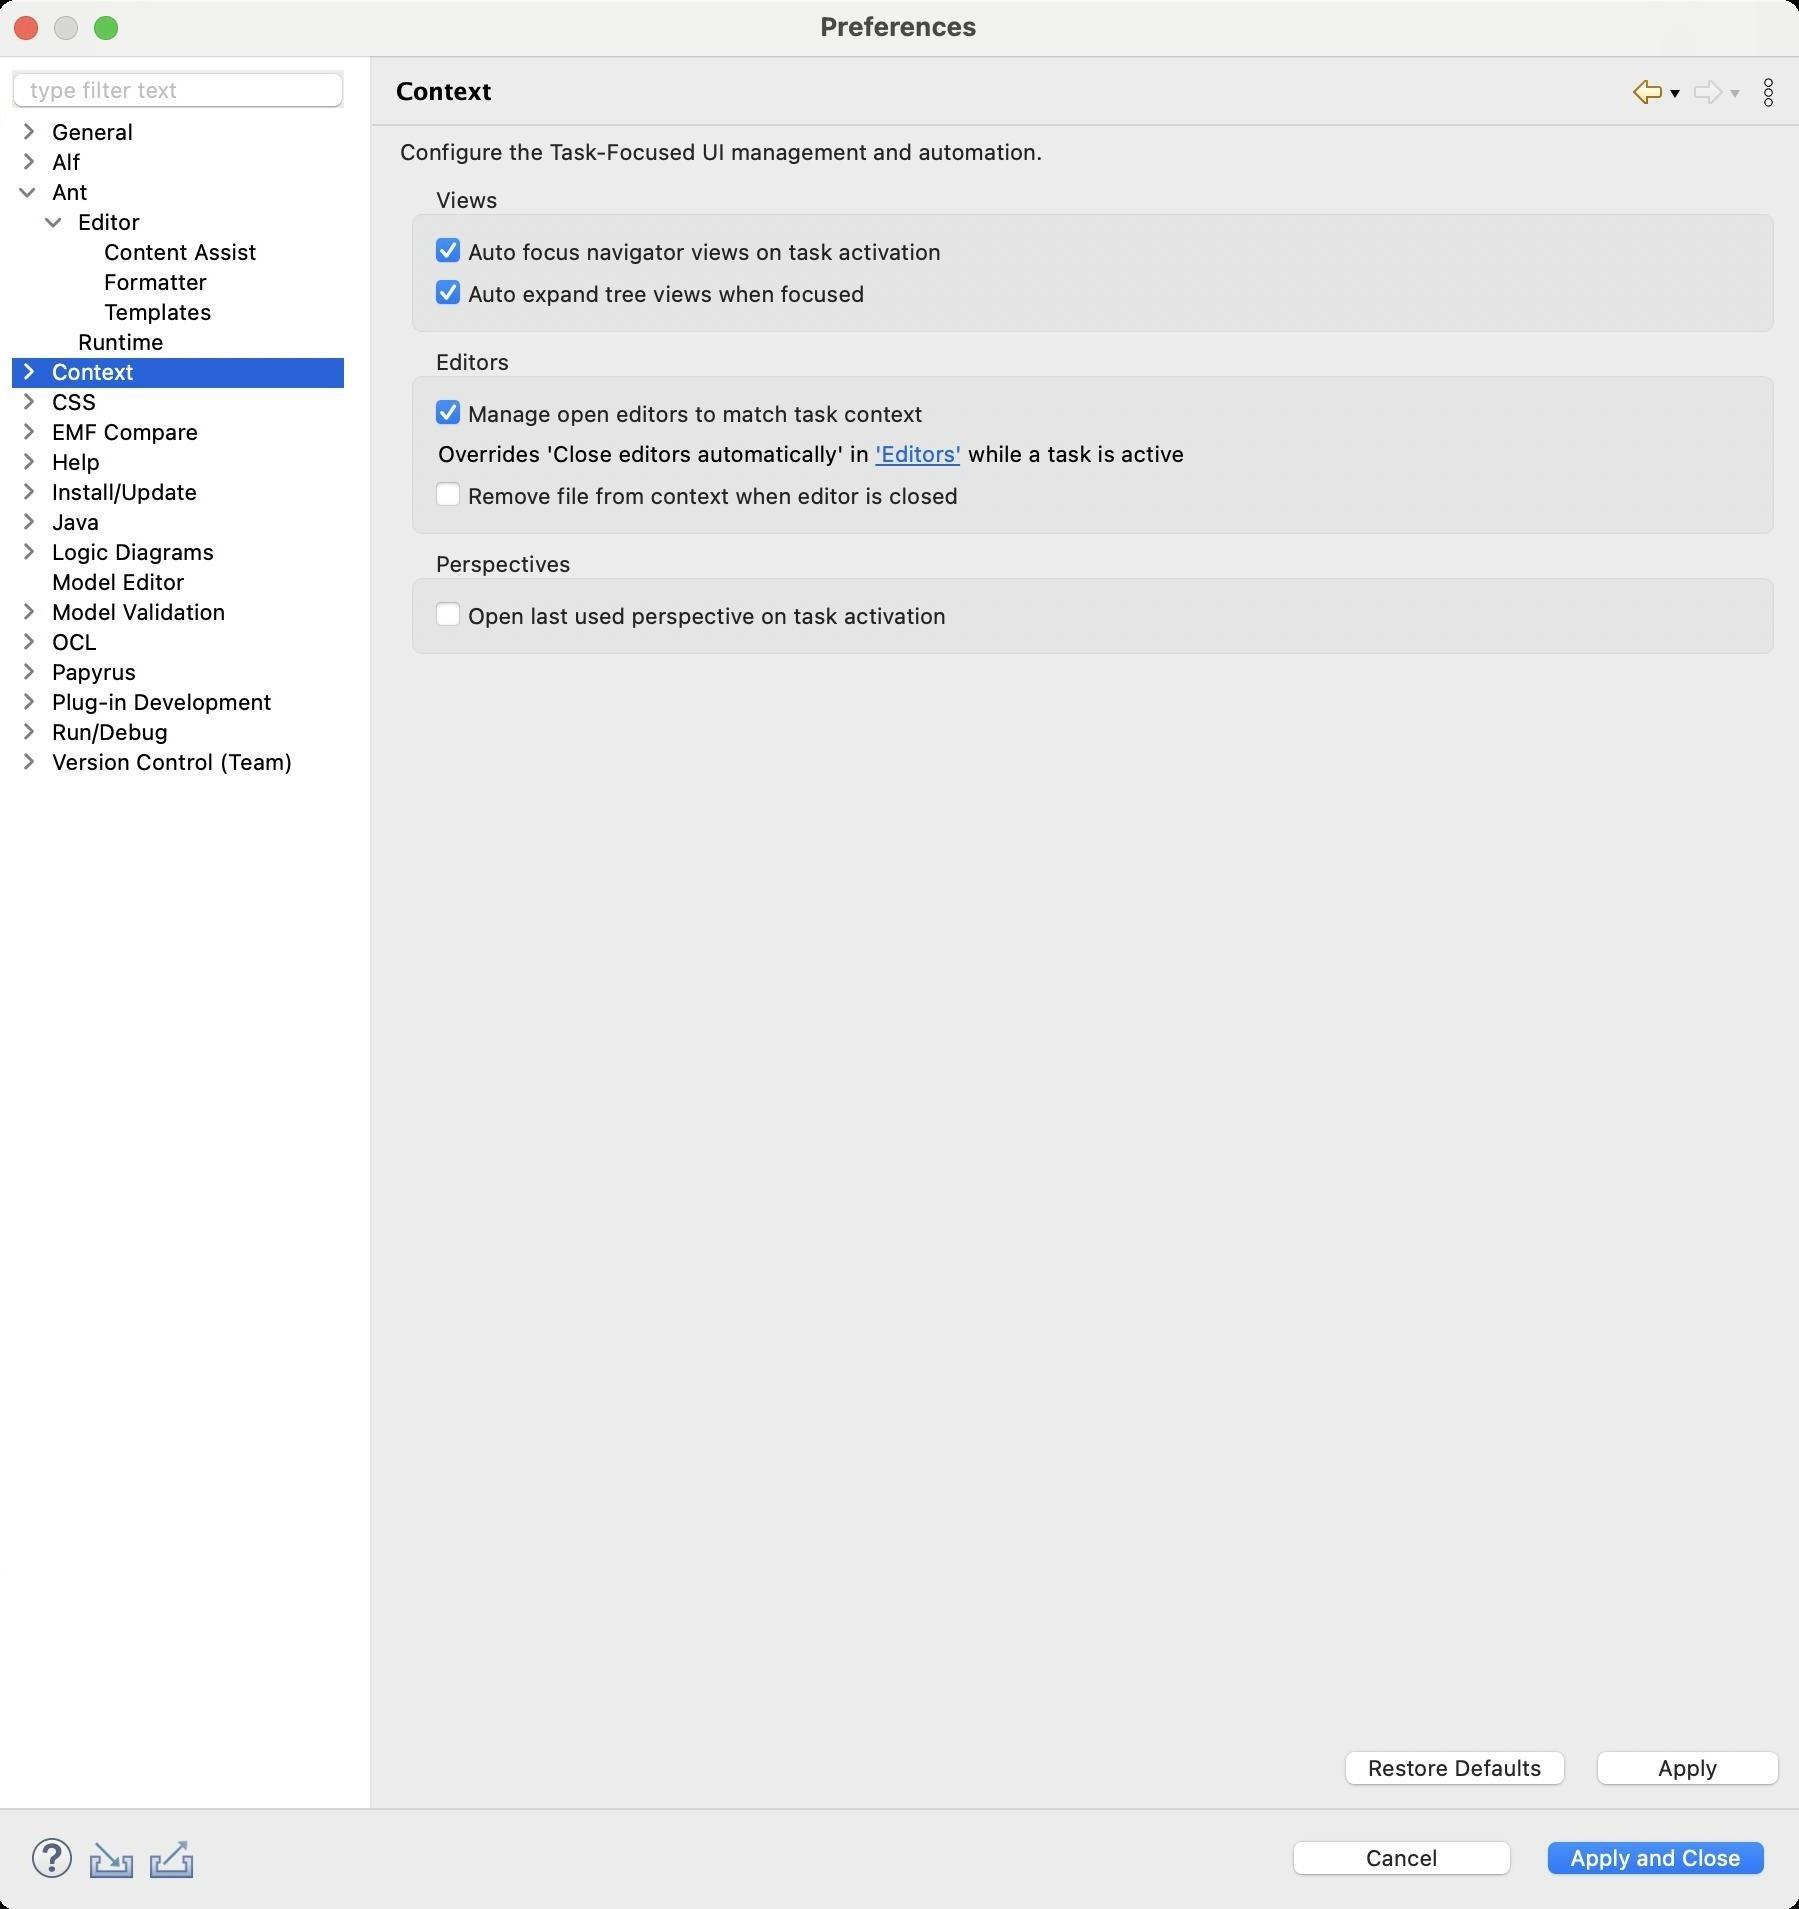
Accessibility tree:
{"name": "Preferences", "role": "AXWindow", "description": null, "role_description": "standard window", "value": null, "position": "480.00;95.00", "size": "901;955", "children": [{"name": "Apply_and_Close", "role": "AXButton", "description": null, "role_description": "button", "value": null, "position": "769.00;917.00", "size": "120;27", "children": []}, {"name": "Cancel", "role": "AXButton", "description": null, "role_description": "button", "value": null, "position": "642.00;917.00", "size": "120;27", "children": []}, {"name": null, "role": "AXToolbar", "description": null, "role_description": "toolbar", "value": null, "position": "12.00;915.00", "size": "90;30", "children": [{"name": "Help", "role": "AXCheckBox", "description": null, "role_description": "checkbox", "value": 0, "position": "12.00;915.00", "size": "30;30", "children": []}, {"name": "Import", "role": "AXButton", "description": null, "role_description": "button", "value": null, "position": "42.00;915.00", "size": "30;30", "children": []}, {"name": "Export", "role": "AXButton", "description": null, "role_description": "button", "value": null, "position": "72.00;915.00", "size": "30;30", "children": []}]}, {"name": null, "role": "AXScrollArea", "description": null, "role_description": "scroll area", "value": null, "position": "199.00;69.00", "size": "697;830", "children": [{"name": "Apply", "role": "AXButton", "description": null, "role_description": "button", "value": null, "position": "794.00;872.00", "size": "102;27", "children": []}, {"name": "Restore_Defaults", "role": "AXButton", "description": null, "role_description": "button", "value": null, "position": "668.00;872.00", "size": "121;27", "children": []}, {"name": null, "role": "AXGroup", "description": null, "role_description": "group", "value": null, "position": "204.00;275.00", "size": "687;56", "children": [{"name": "Open_last_used_perspective_on_task_activation", "role": "AXCheckBox", "description": null, "role_description": "checkbox", "value": 0, "position": "218.00;300.00", "size": "261;16", "children": []}, {"name": null, "role": "AXStaticText", "description": null, "role_description": "text", "value": "Perspectives", "position": "215.00;275.00", "size": "75;14", "children": []}]}, {"name": null, "role": "AXGroup", "description": null, "role_description": "group", "value": null, "position": "204.00;174.00", "size": "687;97", "children": [{"name": "Remove_file_from_context_when_editor_is_closed", "role": "AXCheckBox", "description": null, "role_description": "checkbox", "value": 0, "position": "218.00;240.00", "size": "267;16", "children": []}, {"name": null, "role": "AXScrollArea", "description": null, "role_description": "scroll area", "value": null, "position": "218.00;220.00", "size": "380;15", "children": [{"name": null, "role": "AXTextArea", "description": null, "role_description": "text entry area", "value": "Overrides 'Close editors automatically' in 'Editors' while a task is active", "position": "218.00;220.00", "size": "380;15", "children": [{"name": "'Editors'", "role": "AXLink", "description": null, "role_description": "hyperlink", "value": null, "position": "438.66;220.00", "size": "43;13", "children": []}]}]}, {"name": "Manage_open_editors_to_match_task_context", "role": "AXCheckBox", "description": null, "role_description": "checkbox", "value": 1, "position": "218.00;199.00", "size": "249;16", "children": []}, {"name": null, "role": "AXStaticText", "description": null, "role_description": "text", "value": "Editors", "position": "215.00;174.00", "size": "45;14", "children": []}]}, {"name": null, "role": "AXGroup", "description": null, "role_description": "group", "value": null, "position": "204.00;93.00", "size": "687;77", "children": [{"name": "Auto_expand_tree_views_when_focused", "role": "AXCheckBox", "description": null, "role_description": "checkbox", "value": 1, "position": "218.00;139.00", "size": "220;16", "children": []}, {"name": "Auto_focus_navigator_views_on_task_activation", "role": "AXCheckBox", "description": null, "role_description": "checkbox", "value": 1, "position": "218.00;118.00", "size": "258;16", "children": []}, {"name": null, "role": "AXStaticText", "description": null, "role_description": "text", "value": "Views", "position": "215.00;93.00", "size": "39;14", "children": []}]}, {"name": null, "role": "AXStaticText", "description": null, "role_description": "text", "value": "Configure the Task-Focused UI management and automation.", "position": "199.00;69.00", "size": "697;14", "children": []}]}, {"name": null, "role": "AXToolbar", "description": "", "role_description": "toolbar", "value": null, "position": "814.00;35.00", "size": "82;22", "children": [{"name": "Back_to_Runtime", "role": "AXMenuButton", "description": null, "role_description": "menu button", "value": null, "position": "814.00;35.00", "size": "22;22", "children": []}, {"name": "Forward", "role": "AXMenuButton", "description": null, "role_description": "menu button", "value": null, "position": "844.00;35.00", "size": "22;22", "children": []}, {"name": "Additional_Dialog_Actions", "role": "AXButton", "description": null, "role_description": "button", "value": null, "position": "874.00;35.00", "size": "22;22", "children": []}]}, {"name": null, "role": "AXStaticText", "description": "", "role_description": "text", "value": "Context", "position": "196.00;35.00", "size": "611;21", "children": []}, {"name": null, "role": "AXSplitter", "description": null, "role_description": "splitter", "value": 180, "position": "180.00;28.00", "size": "5;876", "children": []}, {"name": null, "role": "AXScrollArea", "description": null, "role_description": "scroll area", "value": null, "position": "7.00;59.00", "size": "166;845", "children": [{"name": null, "role": "AXOutline", "description": null, "role_description": "outline", "value": null, "position": "7.00;59.00", "size": "166;845", "children": [{"name": null, "role": "AXRow", "description": null, "role_description": "outline row", "value": null, "position": "7.00;59.00", "size": "166;15", "children": [{"name": null, "role": "AXGroup", "description": null, "role_description": "group", "value": null, "position": "7.00;59.00", "size": "141;15", "children": [{"name": null, "role": "AXDisclosureTriangle", "description": null, "role_description": "disclosure triangle", "value": 0, "position": "9.00;59.00", "size": "12;14", "children": []}, {"name": null, "role": "AXStaticText", "description": null, "role_description": "text", "value": "General", "position": "25.00;59.00", "size": "122;14", "children": []}]}]}, {"name": null, "role": "AXRow", "description": null, "role_description": "outline row", "value": null, "position": "7.00;74.00", "size": "166;15", "children": [{"name": null, "role": "AXGroup", "description": null, "role_description": "group", "value": null, "position": "7.00;74.00", "size": "141;15", "children": [{"name": null, "role": "AXDisclosureTriangle", "description": null, "role_description": "disclosure triangle", "value": 0, "position": "9.00;74.00", "size": "12;14", "children": []}, {"name": null, "role": "AXStaticText", "description": null, "role_description": "text", "value": "Alf", "position": "25.00;74.00", "size": "122;14", "children": []}]}]}, {"name": null, "role": "AXRow", "description": null, "role_description": "outline row", "value": null, "position": "7.00;89.00", "size": "166;15", "children": [{"name": null, "role": "AXGroup", "description": null, "role_description": "group", "value": null, "position": "7.00;89.00", "size": "141;15", "children": [{"name": null, "role": "AXDisclosureTriangle", "description": null, "role_description": "disclosure triangle", "value": 1, "position": "9.00;89.00", "size": "12;14", "children": []}, {"name": null, "role": "AXStaticText", "description": null, "role_description": "text", "value": "Ant", "position": "25.00;89.00", "size": "122;14", "children": []}]}]}, {"name": null, "role": "AXRow", "description": null, "role_description": "outline row", "value": null, "position": "7.00;104.00", "size": "166;15", "children": [{"name": null, "role": "AXGroup", "description": null, "role_description": "group", "value": null, "position": "7.00;104.00", "size": "141;15", "children": [{"name": null, "role": "AXDisclosureTriangle", "description": null, "role_description": "disclosure triangle", "value": 1, "position": "22.00;104.00", "size": "12;14", "children": []}, {"name": null, "role": "AXStaticText", "description": null, "role_description": "text", "value": "Editor", "position": "38.00;104.00", "size": "109;14", "children": []}]}]}, {"name": null, "role": "AXRow", "description": null, "role_description": "outline row", "value": null, "position": "7.00;119.00", "size": "166;15", "children": [{"name": null, "role": "AXStaticText", "description": null, "role_description": "text", "value": "Content Assist", "position": "51.00;119.00", "size": "96;14", "children": []}]}, {"name": null, "role": "AXRow", "description": null, "role_description": "outline row", "value": null, "position": "7.00;134.00", "size": "166;15", "children": [{"name": null, "role": "AXStaticText", "description": null, "role_description": "text", "value": "Formatter", "position": "51.00;134.00", "size": "96;14", "children": []}]}, {"name": null, "role": "AXRow", "description": null, "role_description": "outline row", "value": null, "position": "7.00;149.00", "size": "166;15", "children": [{"name": null, "role": "AXStaticText", "description": null, "role_description": "text", "value": "Templates", "position": "51.00;149.00", "size": "96;14", "children": []}]}, {"name": null, "role": "AXRow", "description": null, "role_description": "outline row", "value": null, "position": "7.00;164.00", "size": "166;15", "children": [{"name": null, "role": "AXStaticText", "description": null, "role_description": "text", "value": "Runtime", "position": "38.00;164.00", "size": "109;14", "children": []}]}, {"name": null, "role": "AXRow", "description": null, "role_description": "outline row", "value": null, "position": "7.00;179.00", "size": "166;15", "children": [{"name": null, "role": "AXGroup", "description": null, "role_description": "group", "value": null, "position": "7.00;179.00", "size": "141;15", "children": [{"name": null, "role": "AXDisclosureTriangle", "description": null, "role_description": "disclosure triangle", "value": 0, "position": "9.00;179.00", "size": "12;14", "children": []}, {"name": null, "role": "AXStaticText", "description": null, "role_description": "text", "value": "Context", "position": "25.00;179.00", "size": "122;14", "children": []}]}]}, {"name": null, "role": "AXRow", "description": null, "role_description": "outline row", "value": null, "position": "7.00;194.00", "size": "166;15", "children": [{"name": null, "role": "AXGroup", "description": null, "role_description": "group", "value": null, "position": "7.00;194.00", "size": "141;15", "children": [{"name": null, "role": "AXDisclosureTriangle", "description": null, "role_description": "disclosure triangle", "value": 0, "position": "9.00;194.00", "size": "12;14", "children": []}, {"name": null, "role": "AXStaticText", "description": null, "role_description": "text", "value": "CSS", "position": "25.00;194.00", "size": "122;14", "children": []}]}]}, {"name": null, "role": "AXRow", "description": null, "role_description": "outline row", "value": null, "position": "7.00;209.00", "size": "166;15", "children": [{"name": null, "role": "AXGroup", "description": null, "role_description": "group", "value": null, "position": "7.00;209.00", "size": "141;15", "children": [{"name": null, "role": "AXDisclosureTriangle", "description": null, "role_description": "disclosure triangle", "value": 0, "position": "9.00;209.00", "size": "12;14", "children": []}, {"name": null, "role": "AXStaticText", "description": null, "role_description": "text", "value": "EMF Compare", "position": "25.00;209.00", "size": "122;14", "children": []}]}]}, {"name": null, "role": "AXRow", "description": null, "role_description": "outline row", "value": null, "position": "7.00;224.00", "size": "166;15", "children": [{"name": null, "role": "AXGroup", "description": null, "role_description": "group", "value": null, "position": "7.00;224.00", "size": "141;15", "children": [{"name": null, "role": "AXDisclosureTriangle", "description": null, "role_description": "disclosure triangle", "value": 0, "position": "9.00;224.00", "size": "12;14", "children": []}, {"name": null, "role": "AXStaticText", "description": null, "role_description": "text", "value": "Help", "position": "25.00;224.00", "size": "122;14", "children": []}]}]}, {"name": null, "role": "AXRow", "description": null, "role_description": "outline row", "value": null, "position": "7.00;239.00", "size": "166;15", "children": [{"name": null, "role": "AXGroup", "description": null, "role_description": "group", "value": null, "position": "7.00;239.00", "size": "141;15", "children": [{"name": null, "role": "AXDisclosureTriangle", "description": null, "role_description": "disclosure triangle", "value": 0, "position": "9.00;239.00", "size": "12;14", "children": []}, {"name": null, "role": "AXStaticText", "description": null, "role_description": "text", "value": "Install/Update", "position": "25.00;239.00", "size": "122;14", "children": []}]}]}, {"name": null, "role": "AXRow", "description": null, "role_description": "outline row", "value": null, "position": "7.00;254.00", "size": "166;15", "children": [{"name": null, "role": "AXGroup", "description": null, "role_description": "group", "value": null, "position": "7.00;254.00", "size": "141;15", "children": [{"name": null, "role": "AXDisclosureTriangle", "description": null, "role_description": "disclosure triangle", "value": 0, "position": "9.00;254.00", "size": "12;14", "children": []}, {"name": null, "role": "AXStaticText", "description": null, "role_description": "text", "value": "Java", "position": "25.00;254.00", "size": "122;14", "children": []}]}]}, {"name": null, "role": "AXRow", "description": null, "role_description": "outline row", "value": null, "position": "7.00;269.00", "size": "166;15", "children": [{"name": null, "role": "AXGroup", "description": null, "role_description": "group", "value": null, "position": "7.00;269.00", "size": "141;15", "children": [{"name": null, "role": "AXDisclosureTriangle", "description": null, "role_description": "disclosure triangle", "value": 0, "position": "9.00;269.00", "size": "12;14", "children": []}, {"name": null, "role": "AXStaticText", "description": null, "role_description": "text", "value": "Logic Diagrams", "position": "25.00;269.00", "size": "122;14", "children": []}]}]}, {"name": null, "role": "AXRow", "description": null, "role_description": "outline row", "value": null, "position": "7.00;284.00", "size": "166;15", "children": [{"name": null, "role": "AXStaticText", "description": null, "role_description": "text", "value": "Model Editor", "position": "25.00;284.00", "size": "122;14", "children": []}]}, {"name": null, "role": "AXRow", "description": null, "role_description": "outline row", "value": null, "position": "7.00;299.00", "size": "166;15", "children": [{"name": null, "role": "AXGroup", "description": null, "role_description": "group", "value": null, "position": "7.00;299.00", "size": "141;15", "children": [{"name": null, "role": "AXDisclosureTriangle", "description": null, "role_description": "disclosure triangle", "value": 0, "position": "9.00;299.00", "size": "12;14", "children": []}, {"name": null, "role": "AXStaticText", "description": null, "role_description": "text", "value": "Model Validation", "position": "25.00;299.00", "size": "122;14", "children": []}]}]}, {"name": null, "role": "AXRow", "description": null, "role_description": "outline row", "value": null, "position": "7.00;314.00", "size": "166;15", "children": [{"name": null, "role": "AXGroup", "description": null, "role_description": "group", "value": null, "position": "7.00;314.00", "size": "141;15", "children": [{"name": null, "role": "AXDisclosureTriangle", "description": null, "role_description": "disclosure triangle", "value": 0, "position": "9.00;314.00", "size": "12;14", "children": []}, {"name": null, "role": "AXStaticText", "description": null, "role_description": "text", "value": "OCL", "position": "25.00;314.00", "size": "122;14", "children": []}]}]}, {"name": null, "role": "AXRow", "description": null, "role_description": "outline row", "value": null, "position": "7.00;329.00", "size": "166;15", "children": [{"name": null, "role": "AXGroup", "description": null, "role_description": "group", "value": null, "position": "7.00;329.00", "size": "141;15", "children": [{"name": null, "role": "AXDisclosureTriangle", "description": null, "role_description": "disclosure triangle", "value": 0, "position": "9.00;329.00", "size": "12;14", "children": []}, {"name": null, "role": "AXStaticText", "description": null, "role_description": "text", "value": "Papyrus", "position": "25.00;329.00", "size": "122;14", "children": []}]}]}, {"name": null, "role": "AXRow", "description": null, "role_description": "outline row", "value": null, "position": "7.00;344.00", "size": "166;15", "children": [{"name": null, "role": "AXGroup", "description": null, "role_description": "group", "value": null, "position": "7.00;344.00", "size": "141;15", "children": [{"name": null, "role": "AXDisclosureTriangle", "description": null, "role_description": "disclosure triangle", "value": 0, "position": "9.00;344.00", "size": "12;14", "children": []}, {"name": null, "role": "AXStaticText", "description": null, "role_description": "text", "value": "Plug-in Development", "position": "25.00;344.00", "size": "122;14", "children": []}]}]}, {"name": null, "role": "AXRow", "description": null, "role_description": "outline row", "value": null, "position": "7.00;359.00", "size": "166;15", "children": [{"name": null, "role": "AXGroup", "description": null, "role_description": "group", "value": null, "position": "7.00;359.00", "size": "141;15", "children": [{"name": null, "role": "AXDisclosureTriangle", "description": null, "role_description": "disclosure triangle", "value": 0, "position": "9.00;359.00", "size": "12;14", "children": []}, {"name": null, "role": "AXStaticText", "description": null, "role_description": "text", "value": "Run/Debug", "position": "25.00;359.00", "size": "122;14", "children": []}]}]}, {"name": null, "role": "AXRow", "description": null, "role_description": "outline row", "value": null, "position": "7.00;374.00", "size": "166;15", "children": [{"name": null, "role": "AXGroup", "description": null, "role_description": "group", "value": null, "position": "7.00;374.00", "size": "141;15", "children": [{"name": null, "role": "AXDisclosureTriangle", "description": null, "role_description": "disclosure triangle", "value": 0, "position": "9.00;374.00", "size": "12;14", "children": []}, {"name": null, "role": "AXStaticText", "description": null, "role_description": "text", "value": "Version Control (Team)", "position": "25.00;374.00", "size": "122;14", "children": []}]}]}, {"name": null, "role": "AXColumn", "description": null, "role_description": "column", "value": null, "position": "7.00;59.00", "size": "141;845", "children": []}]}]}, {"name": "type_filter_text", "role": "AXTextField", "description": null, "role_description": "search text field", "value": "", "position": "7.00;35.00", "size": "166;19", "children": []}, {"name": null, "role": "AXButton", "description": null, "role_description": "close button", "value": null, "position": "7.00;6.00", "size": "14;16", "children": []}, {"name": null, "role": "AXButton", "description": null, "role_description": "zoom button", "value": null, "position": "47.00;6.00", "size": "14;16", "children": [{"name": null, "role": "AXGroup", "description": null, "role_description": "group", "value": null, "position": "47.00;6.00", "size": "14;16", "children": [{"name": null, "role": "AXGroup", "description": null, "role_description": "group", "value": null, "position": "47.00;6.00", "size": "14;16", "children": []}]}]}, {"name": null, "role": "AXButton", "description": null, "role_description": "minimize button", "value": null, "position": "27.00;6.00", "size": "14;16", "children": []}, {"name": null, "role": "AXStaticText", "description": null, "role_description": "text", "value": "Preferences", "position": "409.00;5.00", "size": "83;16", "children": []}]}